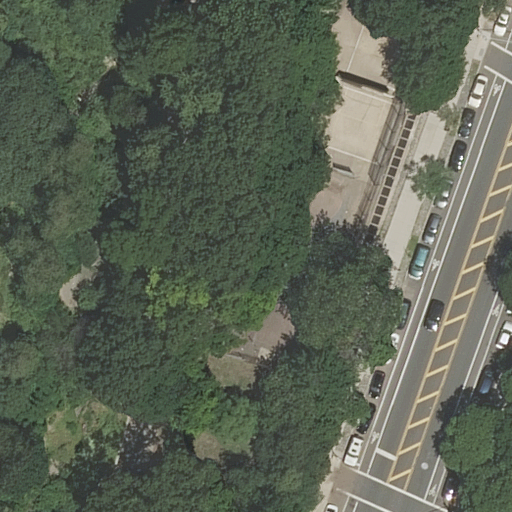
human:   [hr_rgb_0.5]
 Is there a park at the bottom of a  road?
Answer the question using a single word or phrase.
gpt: no

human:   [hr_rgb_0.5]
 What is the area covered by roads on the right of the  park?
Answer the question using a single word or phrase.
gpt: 0m2

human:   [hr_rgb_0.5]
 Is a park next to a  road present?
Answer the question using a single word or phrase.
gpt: yes

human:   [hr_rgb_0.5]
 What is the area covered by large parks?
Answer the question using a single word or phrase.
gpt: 10610m2

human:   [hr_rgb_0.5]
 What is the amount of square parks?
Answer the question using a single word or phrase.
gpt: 0

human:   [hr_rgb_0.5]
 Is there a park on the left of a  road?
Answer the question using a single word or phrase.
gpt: no

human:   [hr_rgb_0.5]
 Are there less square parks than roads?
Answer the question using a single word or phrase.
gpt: yes

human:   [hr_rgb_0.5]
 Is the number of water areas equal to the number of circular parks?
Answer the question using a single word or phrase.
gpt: yes

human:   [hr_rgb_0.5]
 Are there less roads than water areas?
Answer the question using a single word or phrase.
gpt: no

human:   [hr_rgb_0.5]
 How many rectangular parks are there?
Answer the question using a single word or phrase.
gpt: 1

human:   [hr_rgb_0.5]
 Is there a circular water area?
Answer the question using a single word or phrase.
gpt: no

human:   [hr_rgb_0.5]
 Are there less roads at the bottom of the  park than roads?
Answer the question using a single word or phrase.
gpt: no

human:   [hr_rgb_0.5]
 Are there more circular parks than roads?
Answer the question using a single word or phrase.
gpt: no

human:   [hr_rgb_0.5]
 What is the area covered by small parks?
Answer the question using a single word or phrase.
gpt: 0m2

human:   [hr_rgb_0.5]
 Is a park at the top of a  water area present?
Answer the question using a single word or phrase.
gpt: no

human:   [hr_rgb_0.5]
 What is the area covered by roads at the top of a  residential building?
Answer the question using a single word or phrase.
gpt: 0m2

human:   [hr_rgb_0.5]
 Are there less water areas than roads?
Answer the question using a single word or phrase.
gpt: yes

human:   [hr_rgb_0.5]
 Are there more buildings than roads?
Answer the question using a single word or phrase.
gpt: no

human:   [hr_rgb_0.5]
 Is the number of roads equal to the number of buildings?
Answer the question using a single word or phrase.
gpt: no

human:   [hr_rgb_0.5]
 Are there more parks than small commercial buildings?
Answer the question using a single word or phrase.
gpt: yes

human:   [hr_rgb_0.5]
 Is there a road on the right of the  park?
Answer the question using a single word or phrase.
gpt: yes

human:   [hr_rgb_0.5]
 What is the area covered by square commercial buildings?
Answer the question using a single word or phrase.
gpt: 0m2

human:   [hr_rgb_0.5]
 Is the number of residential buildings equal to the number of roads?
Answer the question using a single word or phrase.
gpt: no

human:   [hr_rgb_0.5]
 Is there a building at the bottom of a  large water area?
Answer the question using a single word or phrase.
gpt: no

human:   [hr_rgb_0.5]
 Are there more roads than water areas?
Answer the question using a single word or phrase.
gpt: yes

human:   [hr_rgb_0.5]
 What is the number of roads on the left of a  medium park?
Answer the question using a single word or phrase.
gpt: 0

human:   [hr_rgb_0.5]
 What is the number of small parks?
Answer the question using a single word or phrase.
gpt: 0

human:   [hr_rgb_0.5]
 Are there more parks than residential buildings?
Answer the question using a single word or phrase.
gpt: yes

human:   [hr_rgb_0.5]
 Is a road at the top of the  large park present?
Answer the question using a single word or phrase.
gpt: no

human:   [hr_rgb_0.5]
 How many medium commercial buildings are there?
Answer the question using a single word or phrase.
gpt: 0

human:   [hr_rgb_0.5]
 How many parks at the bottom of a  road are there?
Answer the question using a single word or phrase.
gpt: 0

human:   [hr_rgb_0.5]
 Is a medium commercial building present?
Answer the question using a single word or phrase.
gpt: no

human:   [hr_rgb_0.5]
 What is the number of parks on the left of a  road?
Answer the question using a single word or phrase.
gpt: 0

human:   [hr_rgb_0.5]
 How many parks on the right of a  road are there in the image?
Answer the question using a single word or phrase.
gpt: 0

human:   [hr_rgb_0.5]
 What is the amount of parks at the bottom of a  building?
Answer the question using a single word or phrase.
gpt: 0

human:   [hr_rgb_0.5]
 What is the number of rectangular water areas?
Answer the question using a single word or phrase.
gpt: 0